Field crop: maize
Growth stage: 2
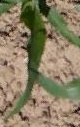
Species: maize